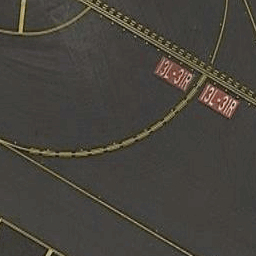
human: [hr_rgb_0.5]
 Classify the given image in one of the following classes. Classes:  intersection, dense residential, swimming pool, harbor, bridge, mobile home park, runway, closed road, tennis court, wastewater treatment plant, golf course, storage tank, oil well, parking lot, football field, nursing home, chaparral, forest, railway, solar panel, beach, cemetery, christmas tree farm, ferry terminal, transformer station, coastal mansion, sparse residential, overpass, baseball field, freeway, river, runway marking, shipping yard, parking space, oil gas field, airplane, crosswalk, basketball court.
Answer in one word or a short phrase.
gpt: runway marking